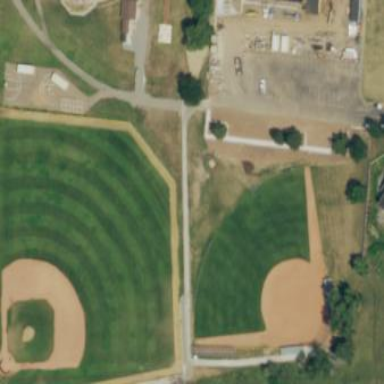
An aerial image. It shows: Softball pitch for leisure land activities.